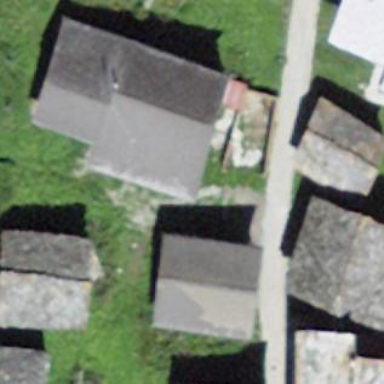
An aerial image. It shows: Farm building.